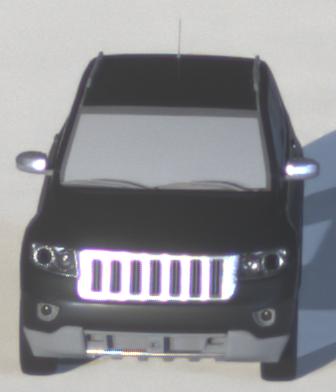
Make: Jeep
Model: Grand Cherokee
Detailed model: WK2
Model produced from: 2010
Model produced until: 2021
Doors: 5
Color: black
Road condition: dry road
Daytime: night
Contrast: high contrast